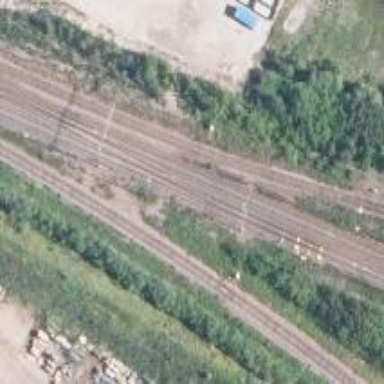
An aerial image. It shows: Railway track with continuous electrified contact line.